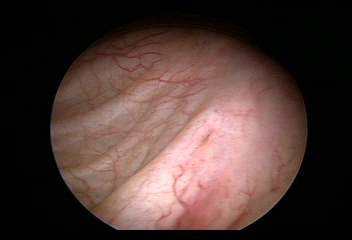
Modality: WLC
Class: Anatomical landmarks
Subclass: UreteralOrifice
Bladder cancer association: No
Annotated structures: Left ureteral orifice